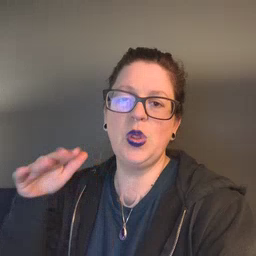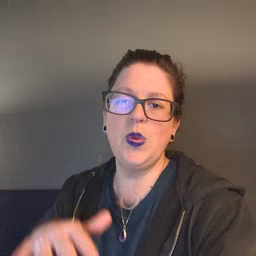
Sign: snow